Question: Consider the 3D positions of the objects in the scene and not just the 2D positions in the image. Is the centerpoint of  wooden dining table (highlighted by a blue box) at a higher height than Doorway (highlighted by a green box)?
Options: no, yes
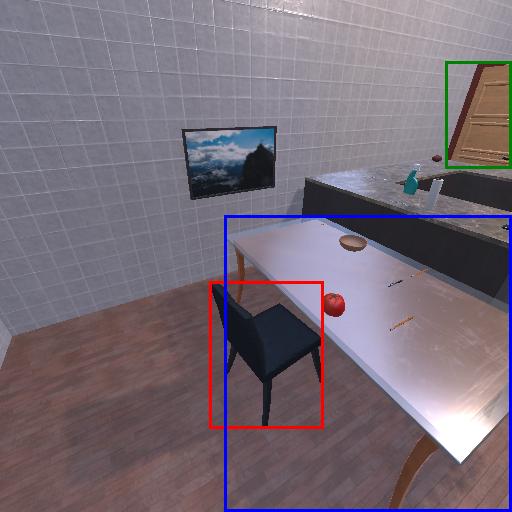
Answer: no